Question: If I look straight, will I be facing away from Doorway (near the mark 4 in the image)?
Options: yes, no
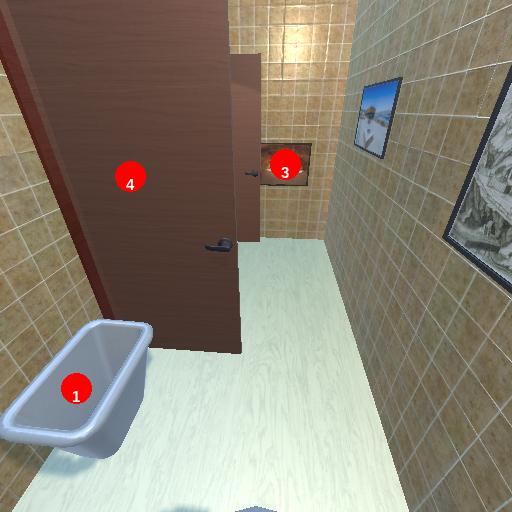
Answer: yes